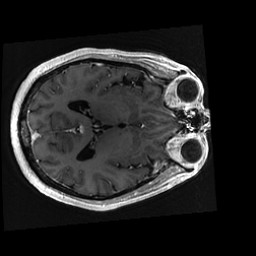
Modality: T1w
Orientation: axial
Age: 60
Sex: male